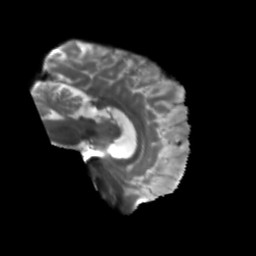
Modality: T2w
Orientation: sagittal
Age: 61
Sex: female
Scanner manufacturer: siemens
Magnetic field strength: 3 T
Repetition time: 5.25 s
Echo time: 0.08 s